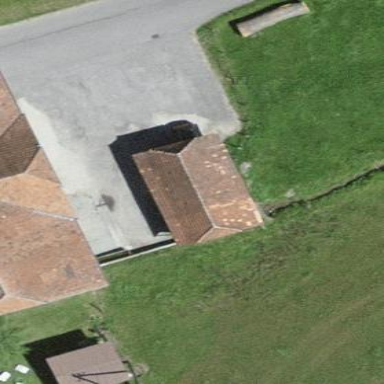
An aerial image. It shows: Garage building.